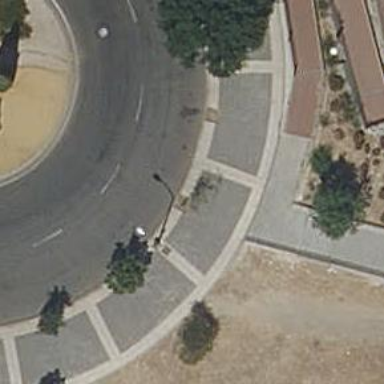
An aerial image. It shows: Residential road with roundabout.